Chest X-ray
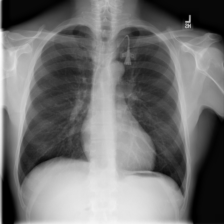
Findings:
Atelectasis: negative
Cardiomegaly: negative
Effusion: negative
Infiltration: negative
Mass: negative
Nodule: negative
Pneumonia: negative
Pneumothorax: negative
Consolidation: negative
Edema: negative
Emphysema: negative
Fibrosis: negative
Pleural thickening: negative
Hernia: negative